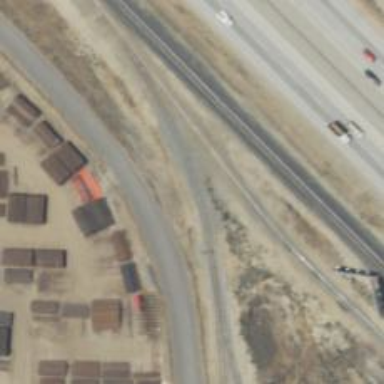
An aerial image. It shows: Rail spur service.